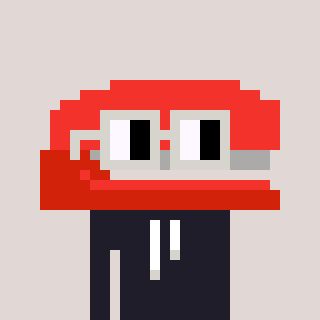
a pixel art character with square light gray glasses, a stapler-shaped head and a grayscale-colored body on a warm background